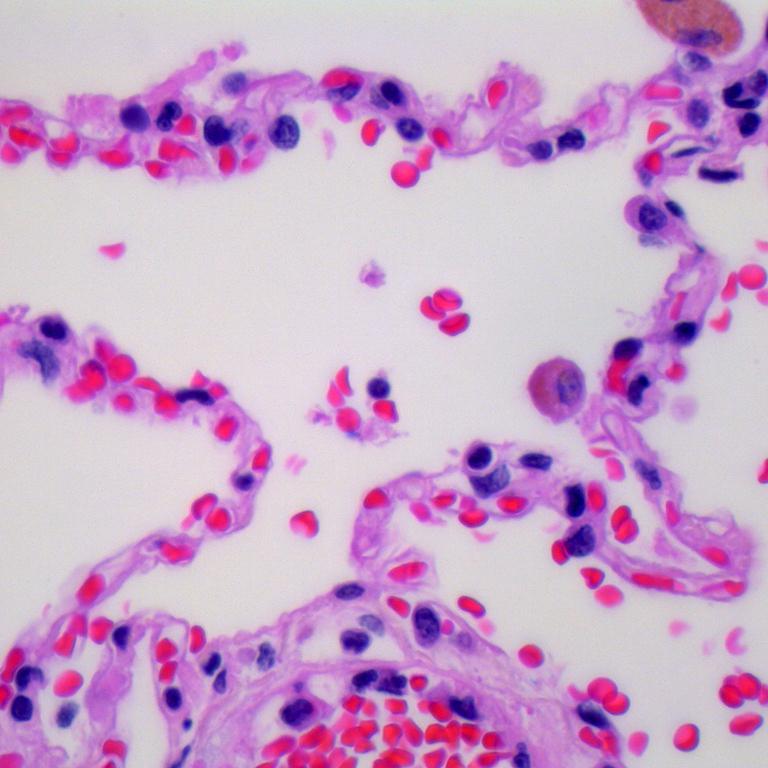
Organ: lung
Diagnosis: benign